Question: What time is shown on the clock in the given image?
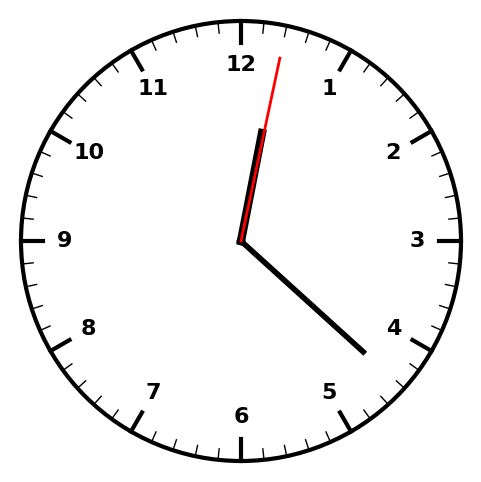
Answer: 12:22:02